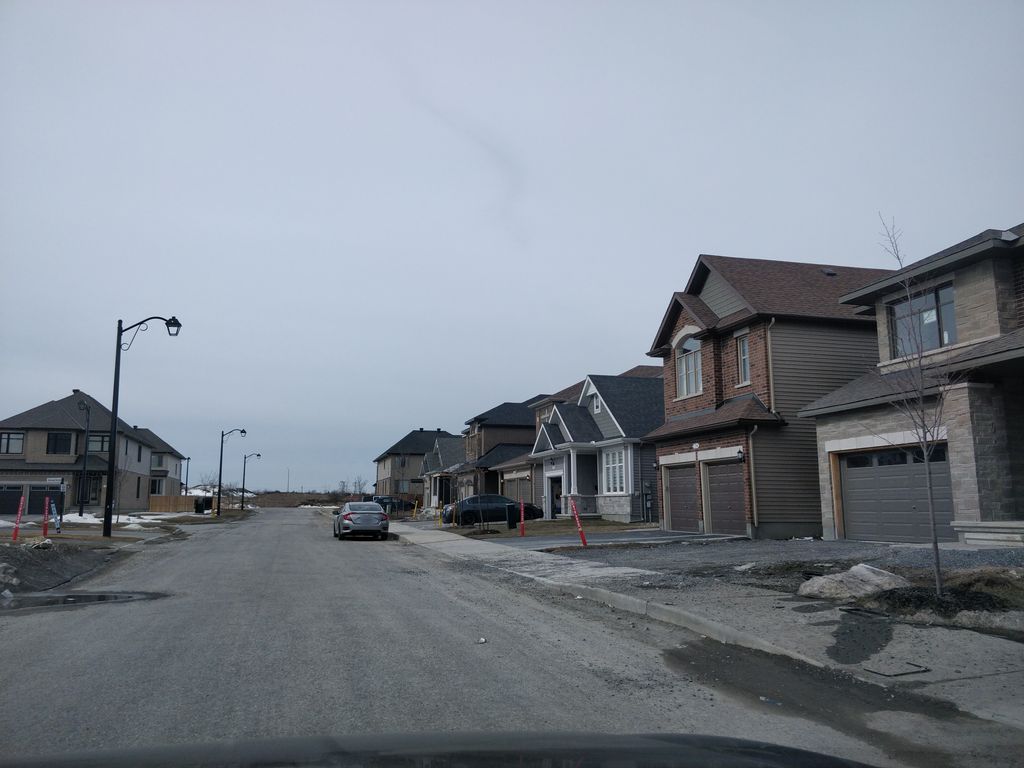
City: ottawa-gatineau